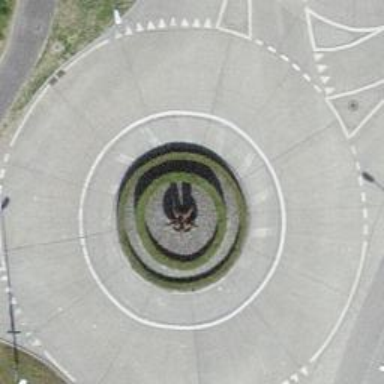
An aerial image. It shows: Secondary road with asphalt surface leading to roundabout.